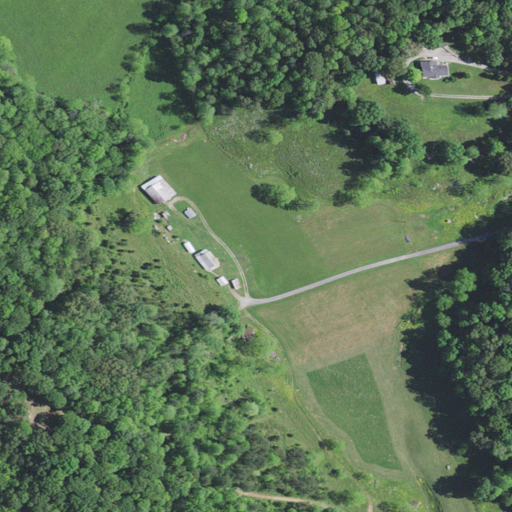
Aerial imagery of valley in Kentucky named Ping Hollow containing pasture, deciduous forest, mixed forest, open development, and low intensity development